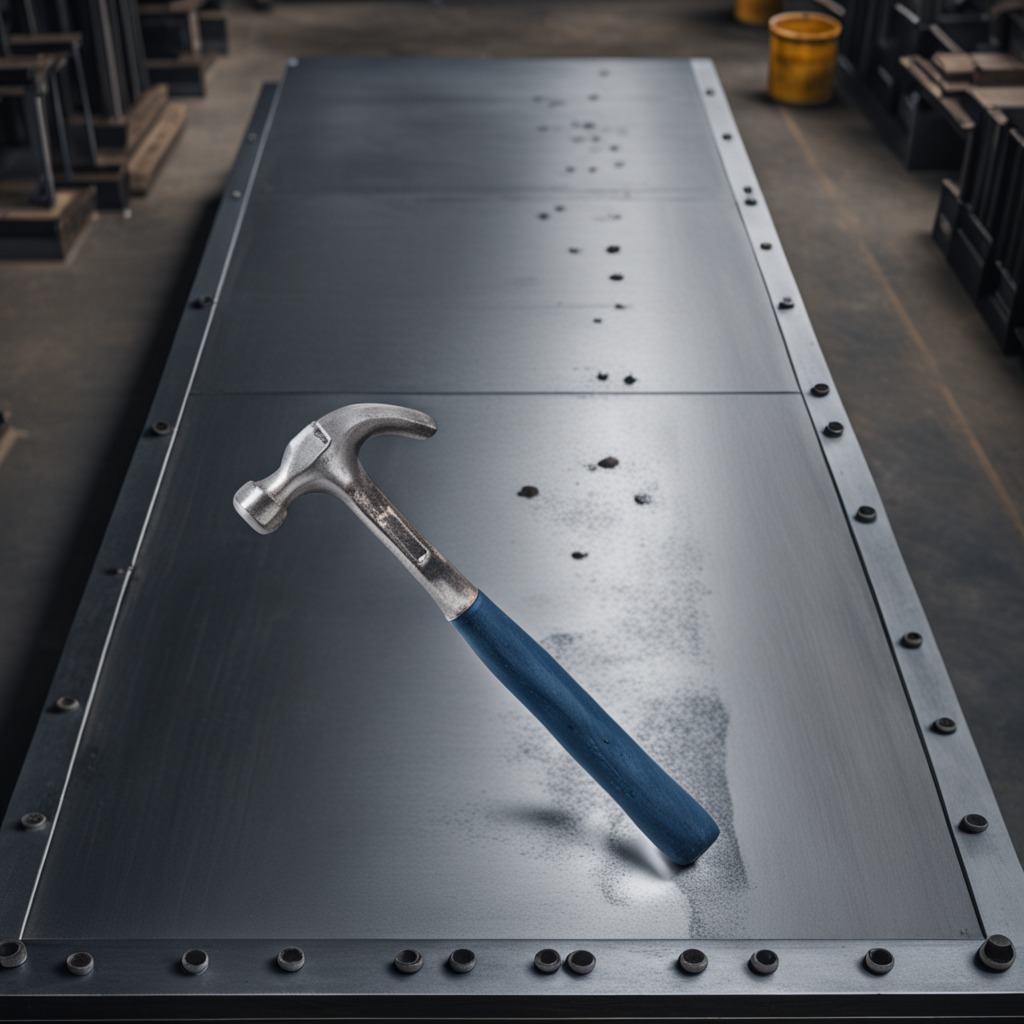
A hammer is lying on the cold steel table in a mining workshop.